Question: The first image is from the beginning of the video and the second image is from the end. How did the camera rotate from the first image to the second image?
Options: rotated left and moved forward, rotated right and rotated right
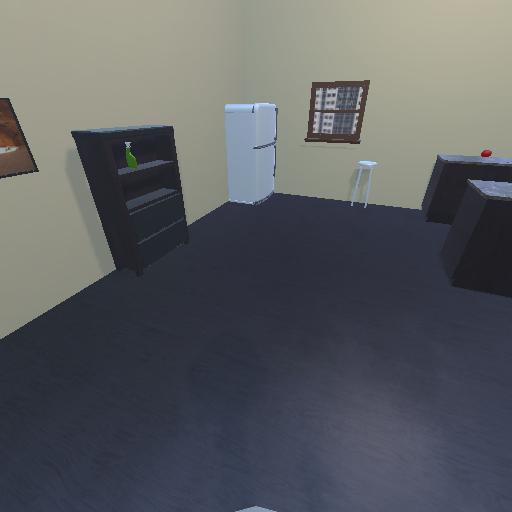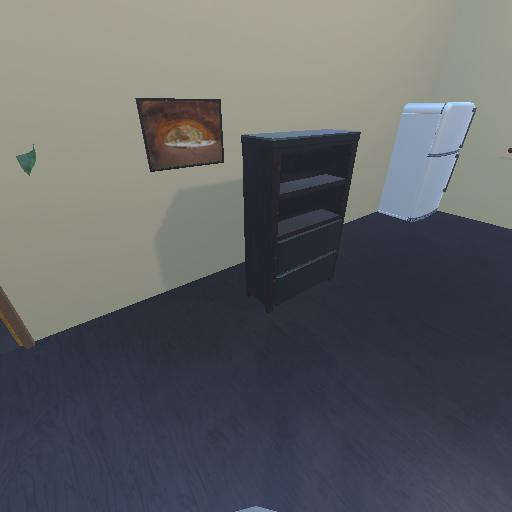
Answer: rotated left and moved forward